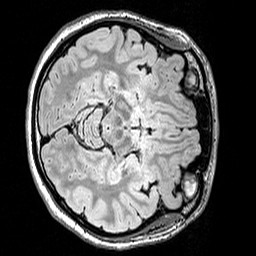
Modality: FLAIR
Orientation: axial
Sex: female
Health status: ill
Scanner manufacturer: siemens
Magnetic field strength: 3 T
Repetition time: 5 s
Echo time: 0.388 s